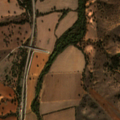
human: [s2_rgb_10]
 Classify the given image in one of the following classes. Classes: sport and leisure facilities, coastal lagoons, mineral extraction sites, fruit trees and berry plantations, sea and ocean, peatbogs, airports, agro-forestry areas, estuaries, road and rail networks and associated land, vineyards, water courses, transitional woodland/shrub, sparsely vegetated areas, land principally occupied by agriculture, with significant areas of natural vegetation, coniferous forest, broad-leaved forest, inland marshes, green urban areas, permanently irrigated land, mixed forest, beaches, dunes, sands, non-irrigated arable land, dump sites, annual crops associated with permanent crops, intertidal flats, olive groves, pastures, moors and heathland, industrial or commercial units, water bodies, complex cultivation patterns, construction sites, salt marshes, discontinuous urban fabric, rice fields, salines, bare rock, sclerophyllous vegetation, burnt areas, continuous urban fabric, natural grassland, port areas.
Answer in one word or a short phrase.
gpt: non-irrigated arable land, permanently irrigated land, pastures, transitional woodland/shrub